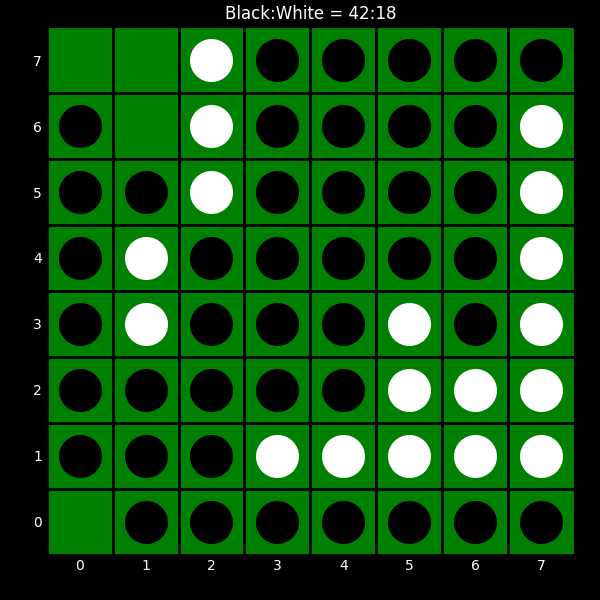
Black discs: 42
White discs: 18